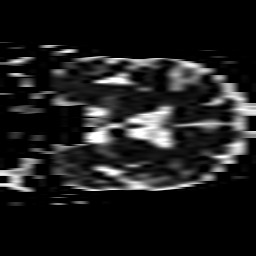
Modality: ADC
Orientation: coronal
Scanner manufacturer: philips
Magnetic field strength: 1.5 T
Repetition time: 2.898 s
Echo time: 0.06357 s